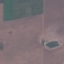
Label: AnnualCrop